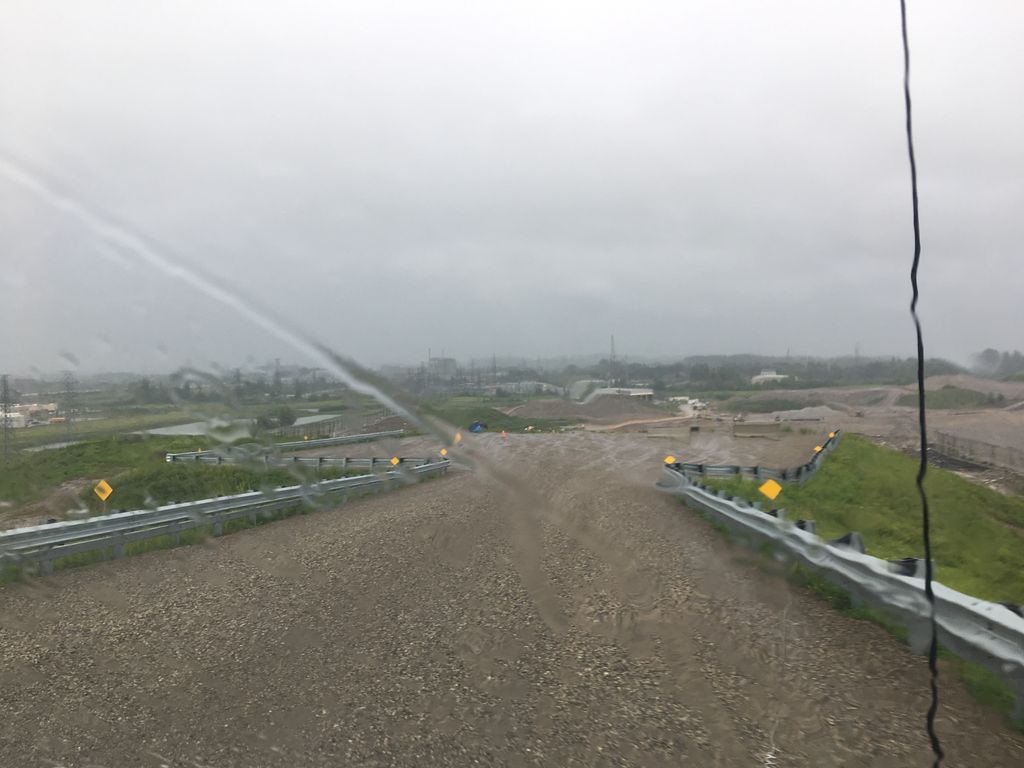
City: kitchener-waterloo